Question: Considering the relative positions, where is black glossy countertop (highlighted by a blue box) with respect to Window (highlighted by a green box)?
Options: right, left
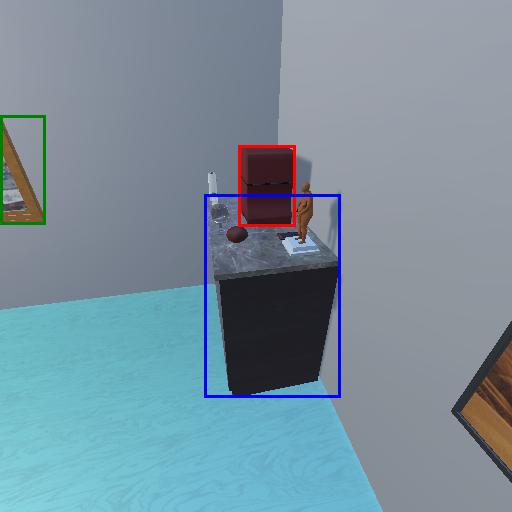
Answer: right